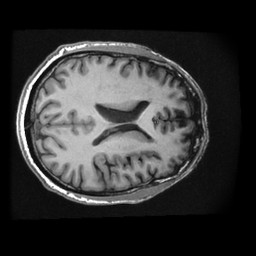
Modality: T1w
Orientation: axial
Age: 48
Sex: male
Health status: healthy
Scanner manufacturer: ge
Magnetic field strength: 3 T
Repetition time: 0.008316 s
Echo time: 0.003108 s